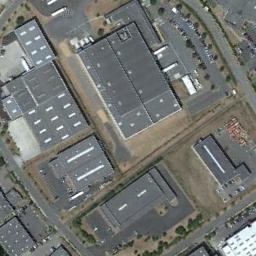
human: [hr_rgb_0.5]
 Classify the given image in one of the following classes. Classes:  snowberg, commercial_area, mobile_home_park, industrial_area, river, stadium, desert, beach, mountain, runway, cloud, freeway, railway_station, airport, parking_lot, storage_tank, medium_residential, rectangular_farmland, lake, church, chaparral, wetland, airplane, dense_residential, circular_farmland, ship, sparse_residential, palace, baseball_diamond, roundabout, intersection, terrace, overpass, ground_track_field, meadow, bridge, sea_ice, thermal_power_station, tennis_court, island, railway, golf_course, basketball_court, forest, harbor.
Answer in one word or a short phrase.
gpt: industrial_area